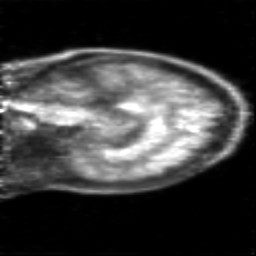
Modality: PET
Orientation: sagittal
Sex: female
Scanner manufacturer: siemens